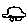
Label: car